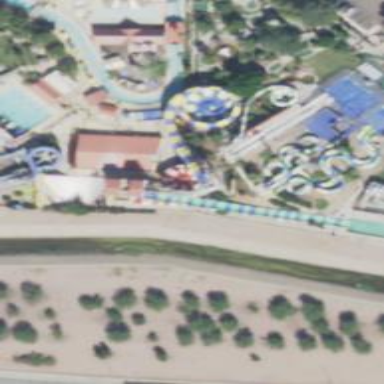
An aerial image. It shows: Water slide attraction.